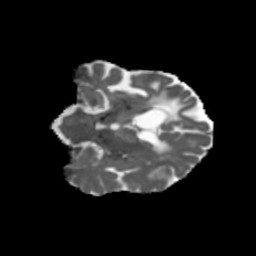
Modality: MD
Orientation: coronal
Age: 46
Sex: male
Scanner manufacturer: siemens
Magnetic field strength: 3 T
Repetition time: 5.47 s
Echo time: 0.0854 s